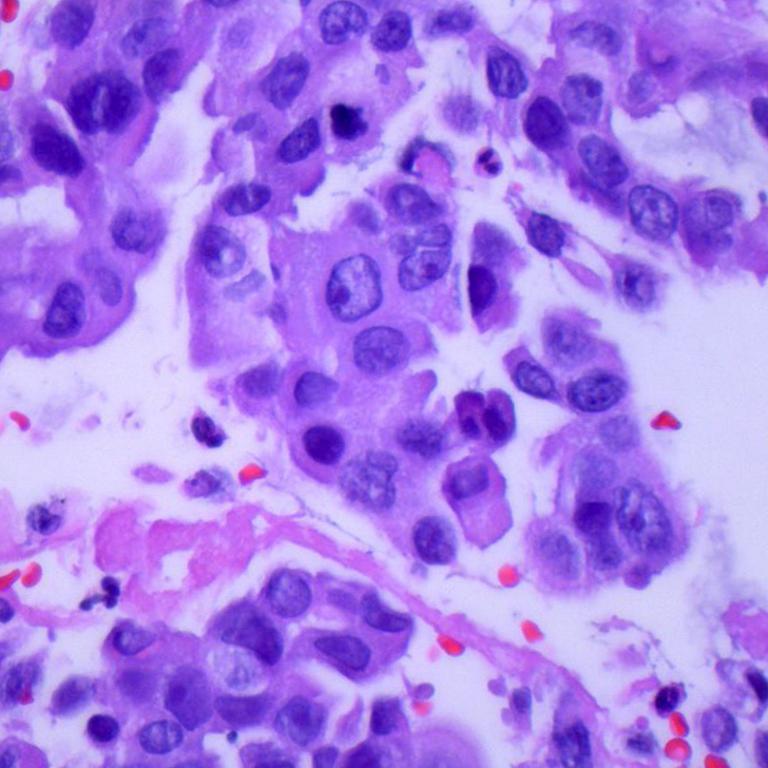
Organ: lung
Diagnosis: adenocarcinomas